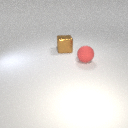
large brown metal cube to the left of large red rubber sphere